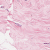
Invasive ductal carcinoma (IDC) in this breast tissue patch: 0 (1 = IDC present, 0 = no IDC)